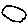
Label: circle